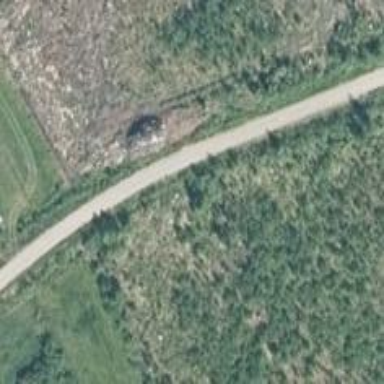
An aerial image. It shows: Unclassified road.